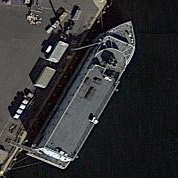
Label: civil